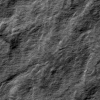
Atmospheric dust classification: not_dusty